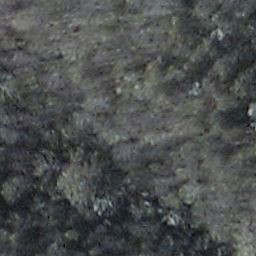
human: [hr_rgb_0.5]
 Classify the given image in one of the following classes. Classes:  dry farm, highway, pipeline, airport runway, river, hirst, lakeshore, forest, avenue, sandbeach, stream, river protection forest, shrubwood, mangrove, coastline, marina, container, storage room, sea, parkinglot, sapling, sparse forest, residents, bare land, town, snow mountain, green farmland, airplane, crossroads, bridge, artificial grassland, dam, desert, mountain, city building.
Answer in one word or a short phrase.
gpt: shrubwood